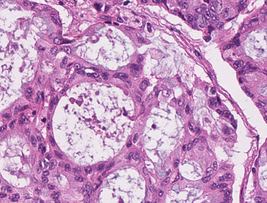
Tumor epithelial tissue: yes
Tumor-associated stroma tissue: no
Normal tissue: no